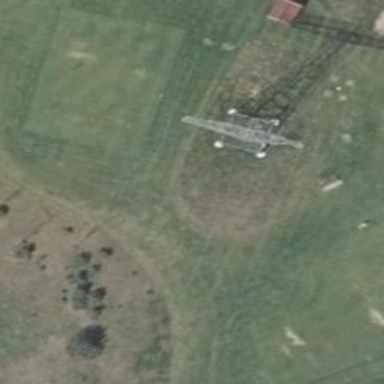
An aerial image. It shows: Power tower.